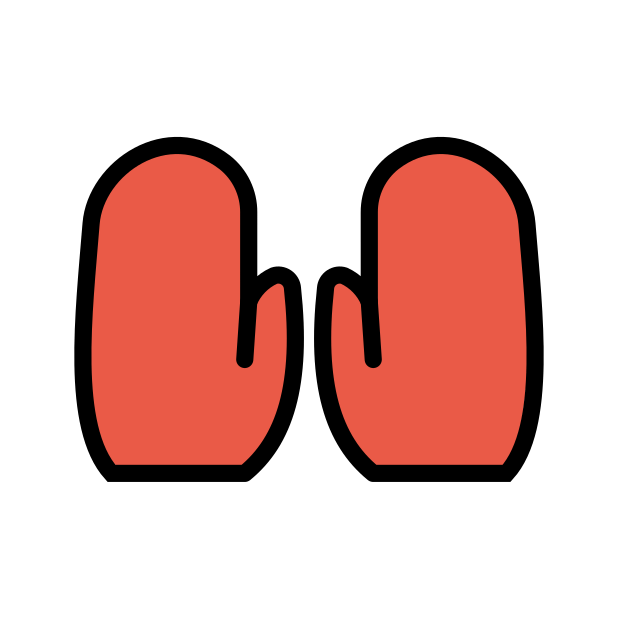
Emoji: 🧤
Name: gloves
Unicode: 0x1f9e4